Question: Database scheme:

If i create a new tag then 'book_table' create a new column automatically.
Is it possible?
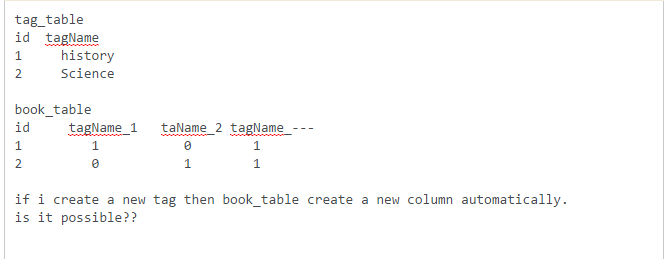
Answer: Create a relationship table instead.
'''
CREATE TABLE book_tag_t
( book_id INT UNSIGNED NOT NULL
, tag_id INT UNSIGNED NOT NULL
, PRIMARY KEY (book_id,tag_id)
, CONSTRAINT book_tag_t_book FOREIGN KEY (book_id) REFERENCES book_t (id)
ON DELETE CASCADE ON UPDATE CASCADE
, CONSTRAINT book_tag_t_tag FOREIGN KEY (tag_id) REFERENCES tag_t (id)
ON DELETE CASCADE ON UPDATE CASCADE
) ENGINE=InnoDB
'''
To relate a 'tag'\ to a \'book'
'''
INSERT INTO book_tag_t (book_id, tag_id) VALUES ( 2, 14 );
'''
To get all of the books related to a specific tag:
'''
SELECT b.id
FROM book_t b
JOIN book_tag_t r
ON r.book_id = b.id
JOIN tag_t t
ON t.id = r.tag_id
WHERE t.tagName = 'Science'
ORDER BY b.id
'''
---
To address the question you asked, "Is it possible?"
You could probably get something working. That will require a DDL ALTER TABLE statement to be executed on book_table, and that's going to be expensive in terms of concurrency (exclusive locks), and resources (creating a new copy of the table). And you can't do an ALTER TABLE in a trigger. If you actually functionality like this, the required SQL would be better executed from the application, not from something "automatic" in the database.
What are you going to do when the number of rows in 'tag_t' exceeds the number of columns allowed in a table? When a row is deleted? or updated?
It's a horrible idea.
The normal relational approach is to add a third table, a relationship table, to resolve the many-to-many relationship between 'book' and 'tag'. As illustrated in the first part of this answer.